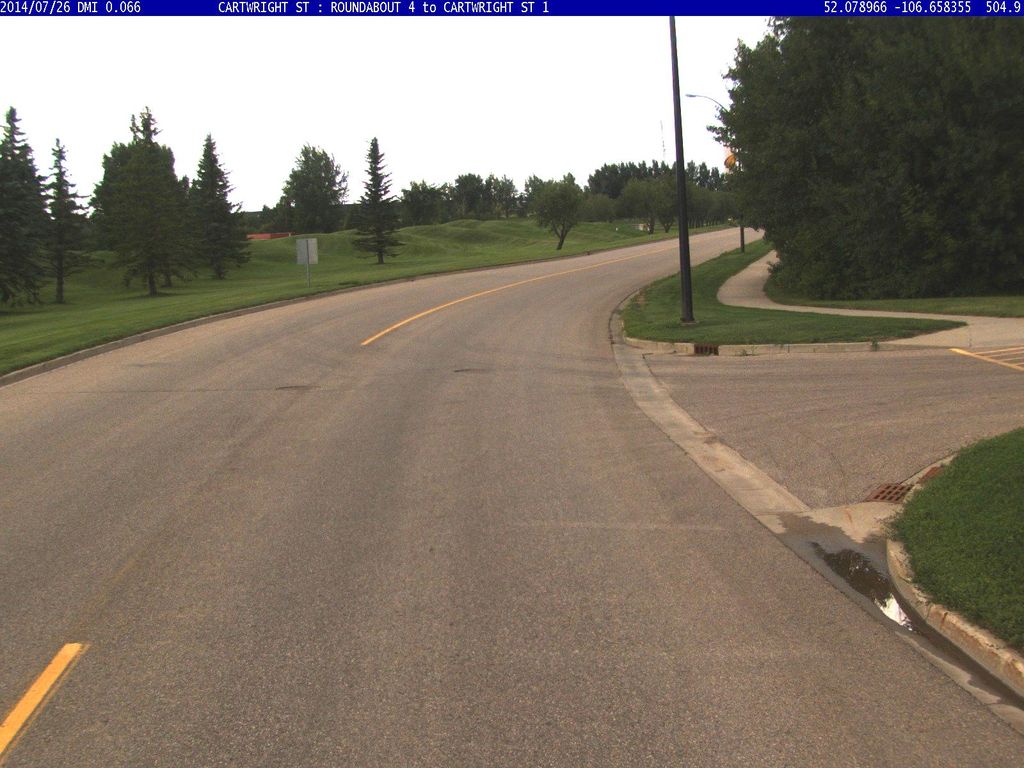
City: saskatoon